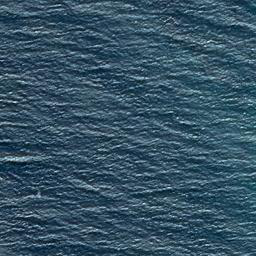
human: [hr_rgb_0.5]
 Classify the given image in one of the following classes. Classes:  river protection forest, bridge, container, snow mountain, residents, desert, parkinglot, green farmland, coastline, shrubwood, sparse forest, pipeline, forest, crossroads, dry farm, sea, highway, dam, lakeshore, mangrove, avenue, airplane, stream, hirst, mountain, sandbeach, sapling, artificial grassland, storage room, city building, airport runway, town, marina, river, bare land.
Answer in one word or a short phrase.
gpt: sea